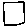
Label: square